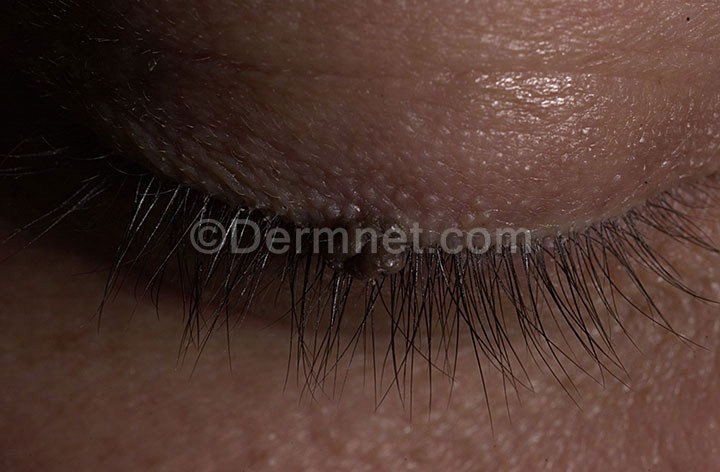
Disease: Melanoma Skin Cancer Nevi and Moles